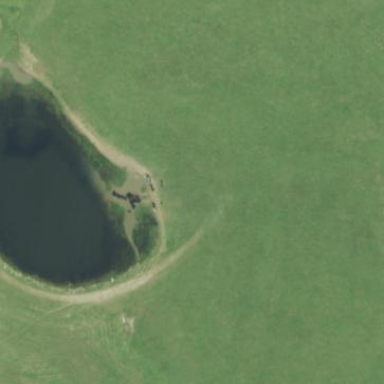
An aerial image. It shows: Pond with natural water.